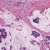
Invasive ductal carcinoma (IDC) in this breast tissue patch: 0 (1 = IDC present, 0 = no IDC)